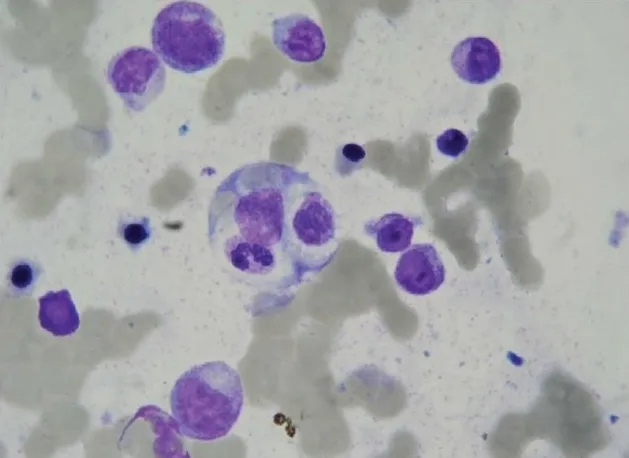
Bone marrow aspirate shows increased number of histiocytes with active hemophagocytosis (Hematoxylin stain x200 magnification).
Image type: pathology (giemsa)